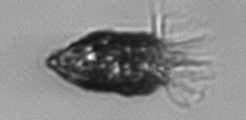
Label: Tintinnopsis